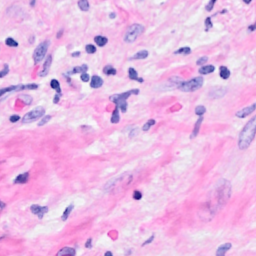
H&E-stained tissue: Breast